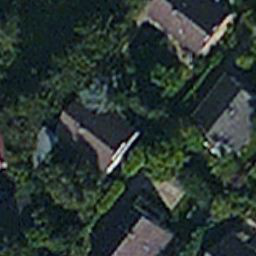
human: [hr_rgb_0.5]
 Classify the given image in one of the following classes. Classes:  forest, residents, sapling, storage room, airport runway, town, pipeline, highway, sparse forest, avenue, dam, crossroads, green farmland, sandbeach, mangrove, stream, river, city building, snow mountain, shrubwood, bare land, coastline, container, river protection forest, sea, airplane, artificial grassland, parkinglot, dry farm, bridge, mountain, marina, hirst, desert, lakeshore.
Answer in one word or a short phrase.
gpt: residents